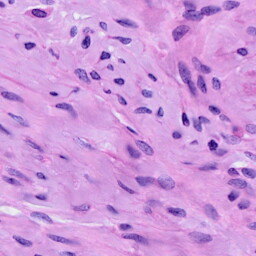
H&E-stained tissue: Cervix